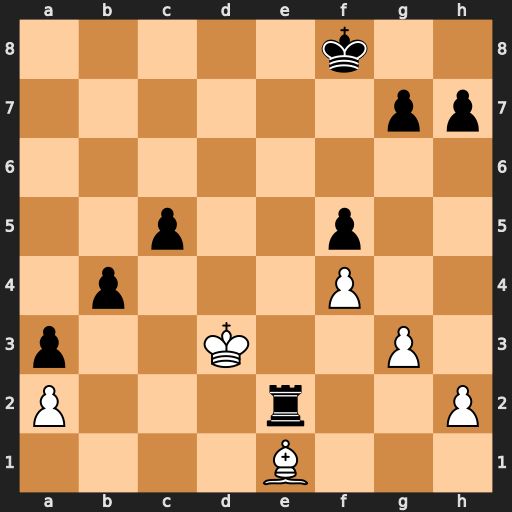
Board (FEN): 5k2/6pp/8/2p2p2/1p3P2/p2K2P1/P3r2P/4B3
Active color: w
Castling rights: -
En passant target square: -
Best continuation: Kxe2 Ke7 Kd3